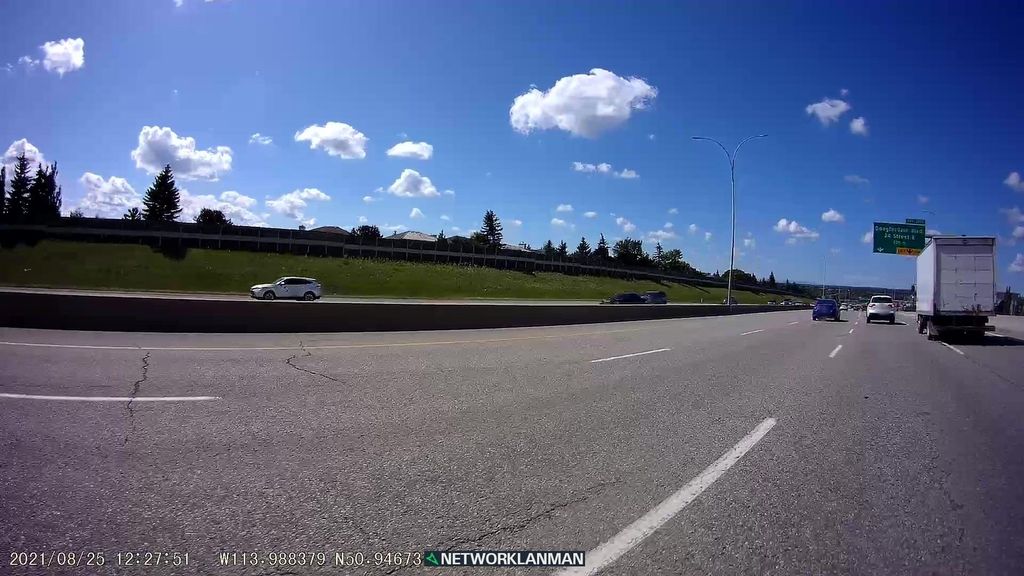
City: calgary